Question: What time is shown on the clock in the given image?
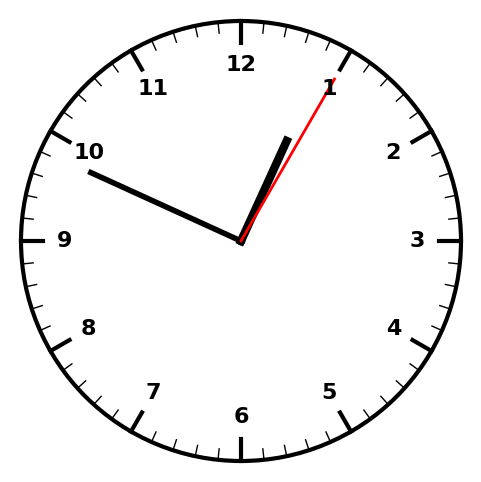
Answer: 12:49:05